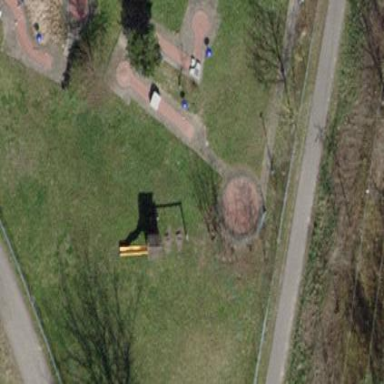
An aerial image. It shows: Playground area for leisure land.